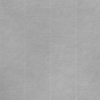
Label: dusty